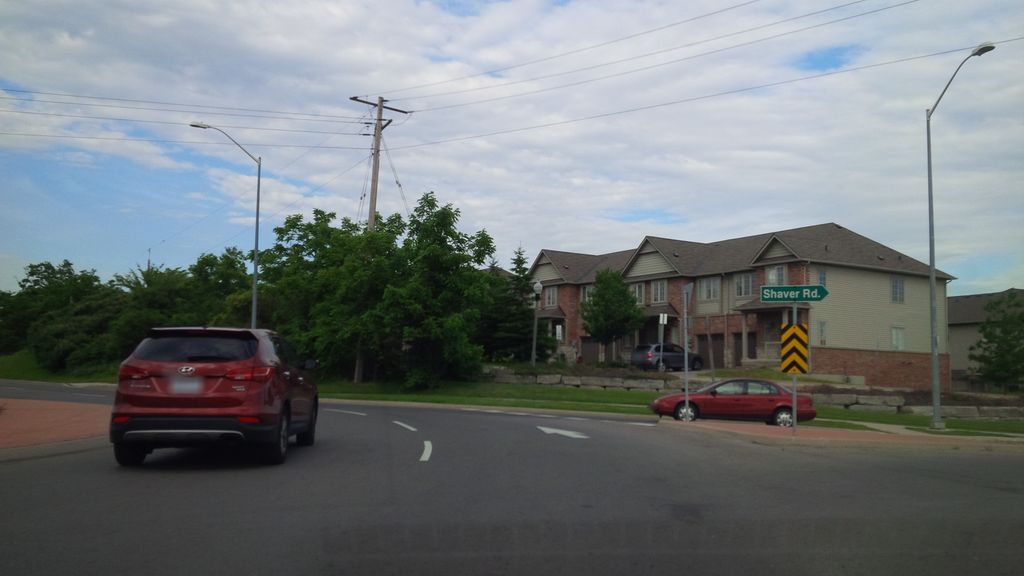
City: hamilton